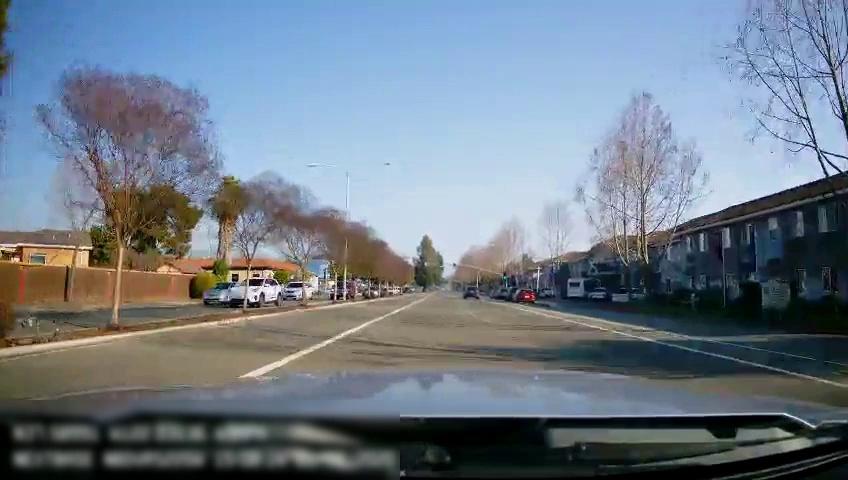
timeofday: Day
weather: Sunny
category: Drivable Space
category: Drivable Space
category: Vehicles | Car
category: Vehicles | SUV
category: Vehicles | SUV
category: Vehicles | SUV
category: Vehicles | SUV
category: Vehicles | SUV
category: Vehicles | Car
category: Vehicles | SUV
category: Vehicles | SUV
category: Vehicles | SUV
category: Vehicles | Van
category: Lanes | Current Lane
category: Lanes | Alternate Lane
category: Lanes | Alternate Lane